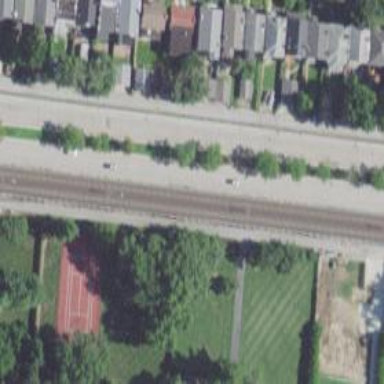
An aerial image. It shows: Light rail electrified with contact line.